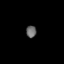
Tissue: lung
Cell type: Epithelial cells
Senescence score: 0.1515
Nuclear area (px): 122
Mean DAPI intensity: 102.762